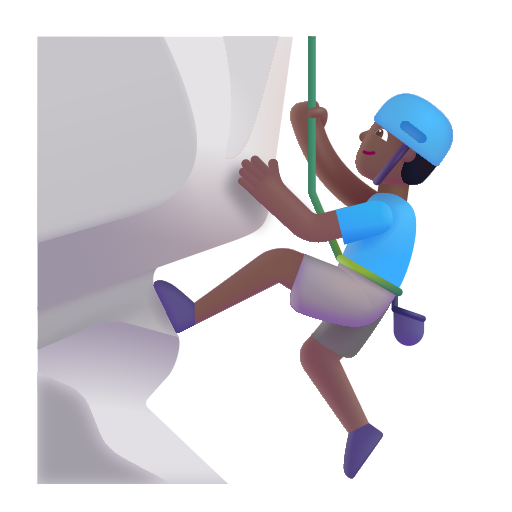
man climbing color  dark